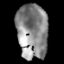
Tissue: lung
Cell type: Epithelial cells
Senescence score: 0.2022
Nuclear area (px): 1663
Mean DAPI intensity: 138.34